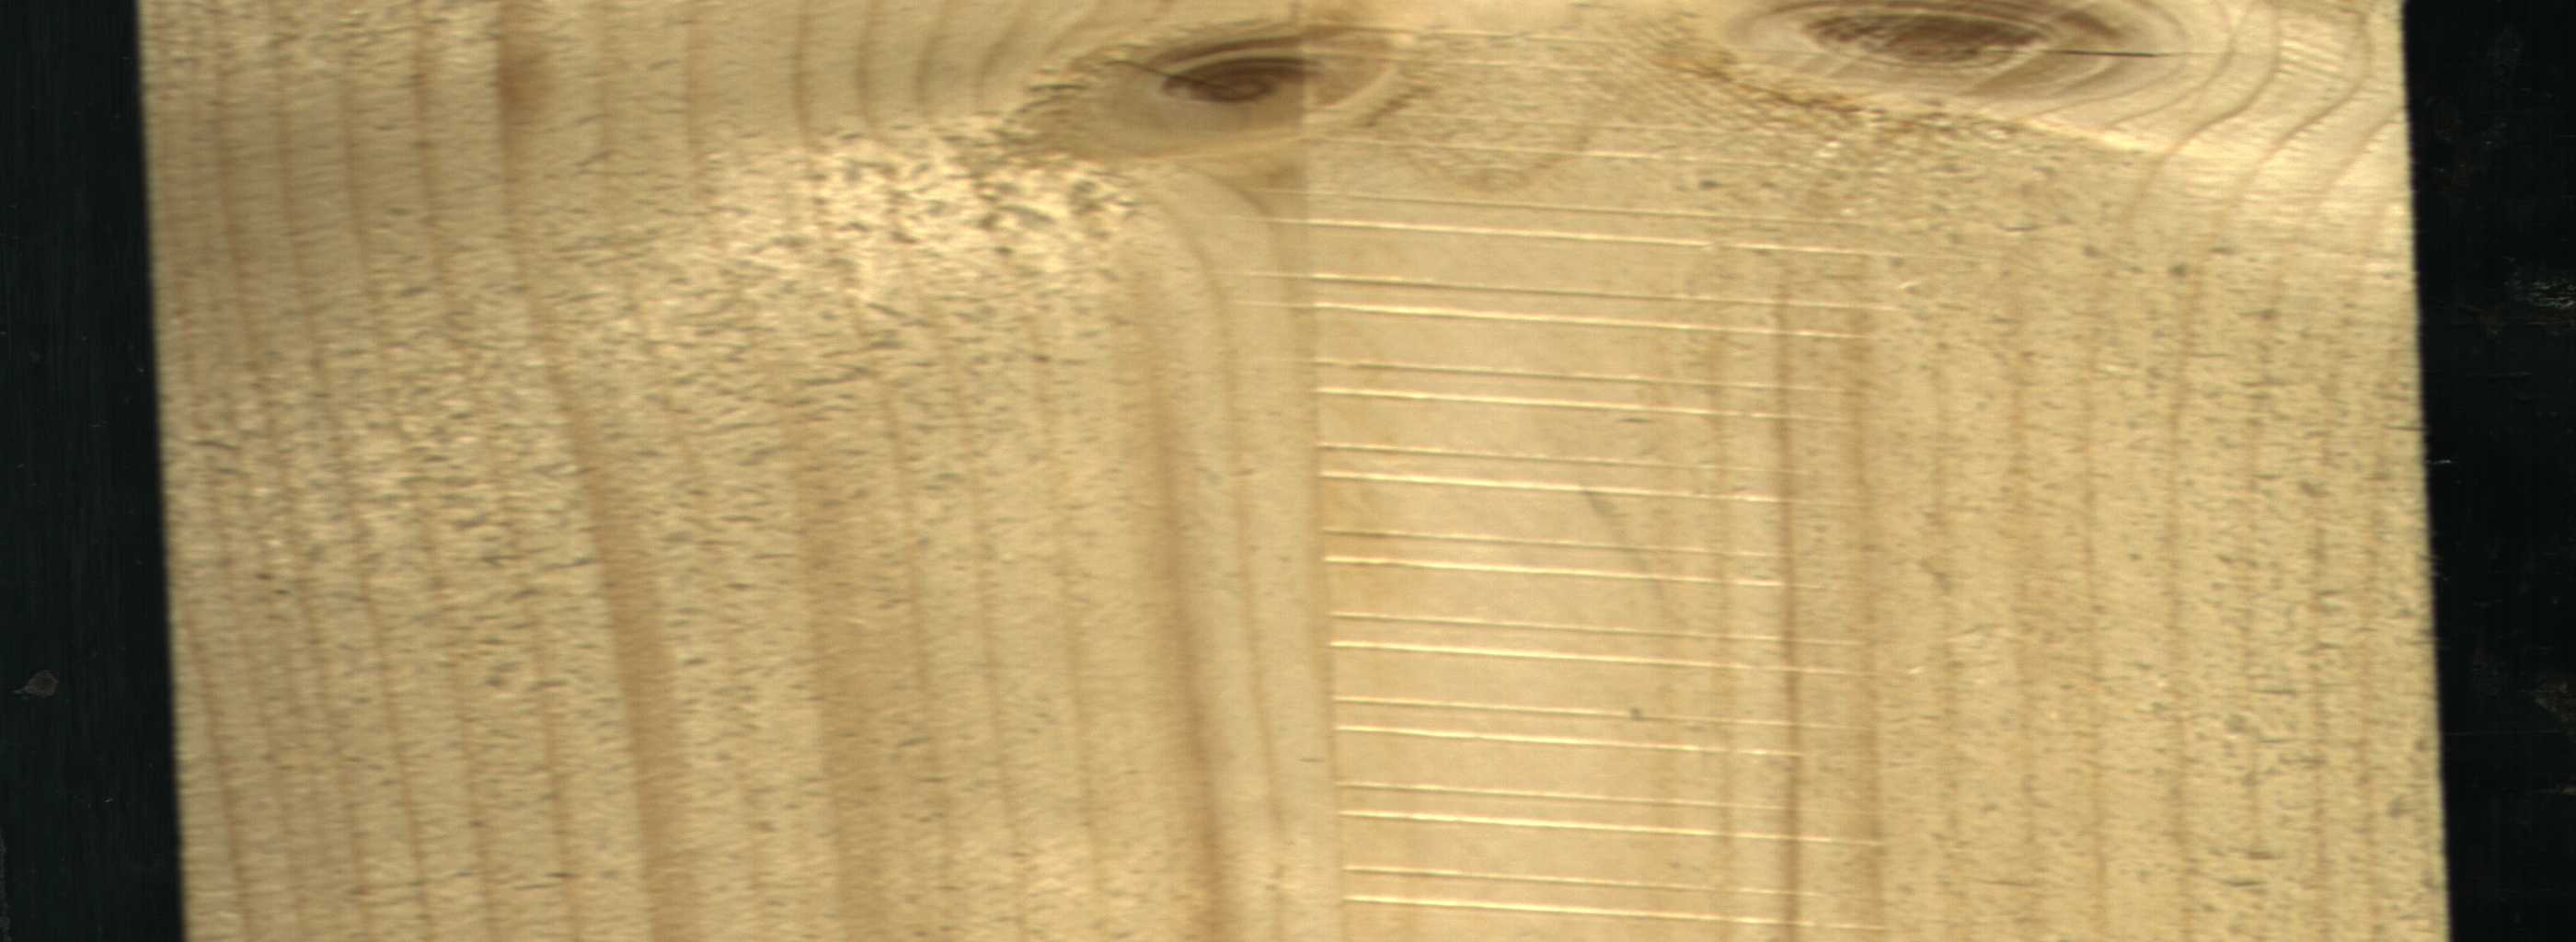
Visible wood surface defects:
Live_Knot
Live_Knot